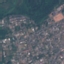
Label: Residential